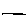
Label: line